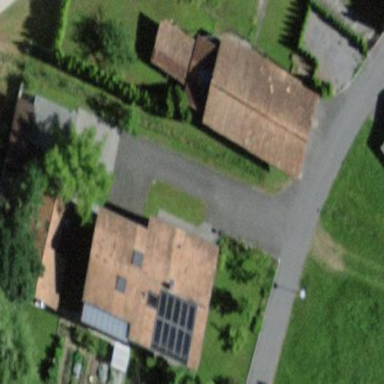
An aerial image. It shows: Barn.